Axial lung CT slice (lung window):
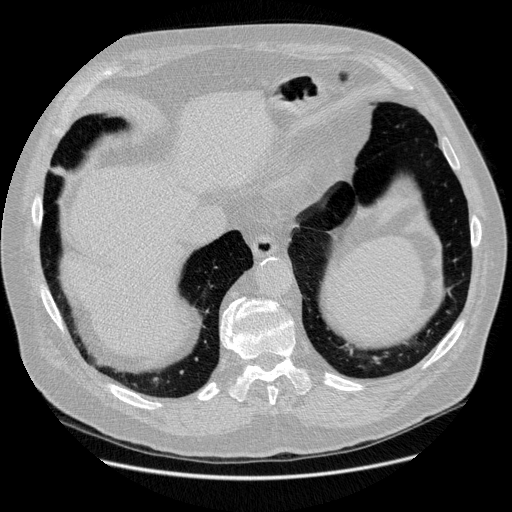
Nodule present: no